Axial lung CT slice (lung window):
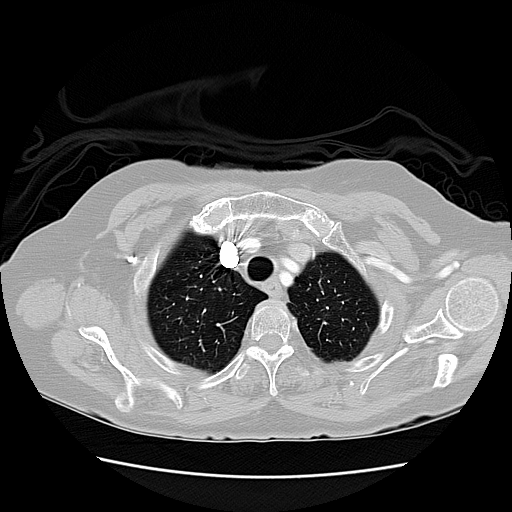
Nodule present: no